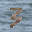
Label: 3